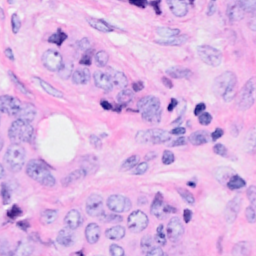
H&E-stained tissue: Breast